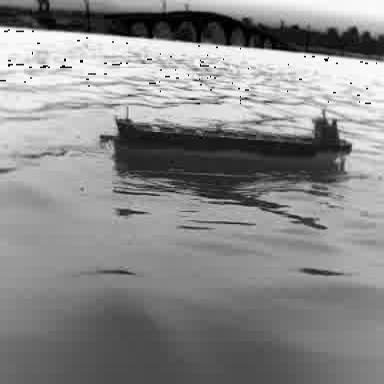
There is a liner in the infrared image.